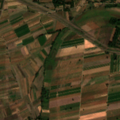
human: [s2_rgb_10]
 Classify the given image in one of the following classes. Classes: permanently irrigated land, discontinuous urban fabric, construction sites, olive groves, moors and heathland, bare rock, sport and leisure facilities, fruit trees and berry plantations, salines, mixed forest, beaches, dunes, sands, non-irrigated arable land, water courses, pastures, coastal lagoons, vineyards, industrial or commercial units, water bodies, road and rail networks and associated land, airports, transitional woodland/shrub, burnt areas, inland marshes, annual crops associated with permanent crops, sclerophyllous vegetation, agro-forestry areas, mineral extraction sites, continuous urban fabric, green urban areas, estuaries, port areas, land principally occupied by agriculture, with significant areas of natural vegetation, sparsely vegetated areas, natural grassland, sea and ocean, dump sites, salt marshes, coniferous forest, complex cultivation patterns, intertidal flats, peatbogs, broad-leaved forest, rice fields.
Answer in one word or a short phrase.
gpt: non-irrigated arable land, land principally occupied by agriculture, with significant areas of natural vegetation